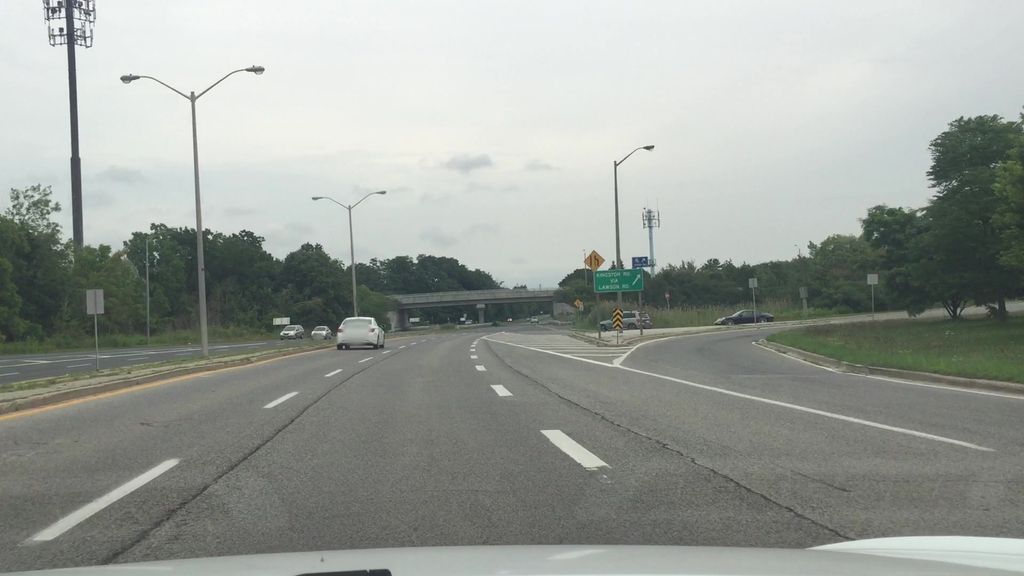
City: toronto